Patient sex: M
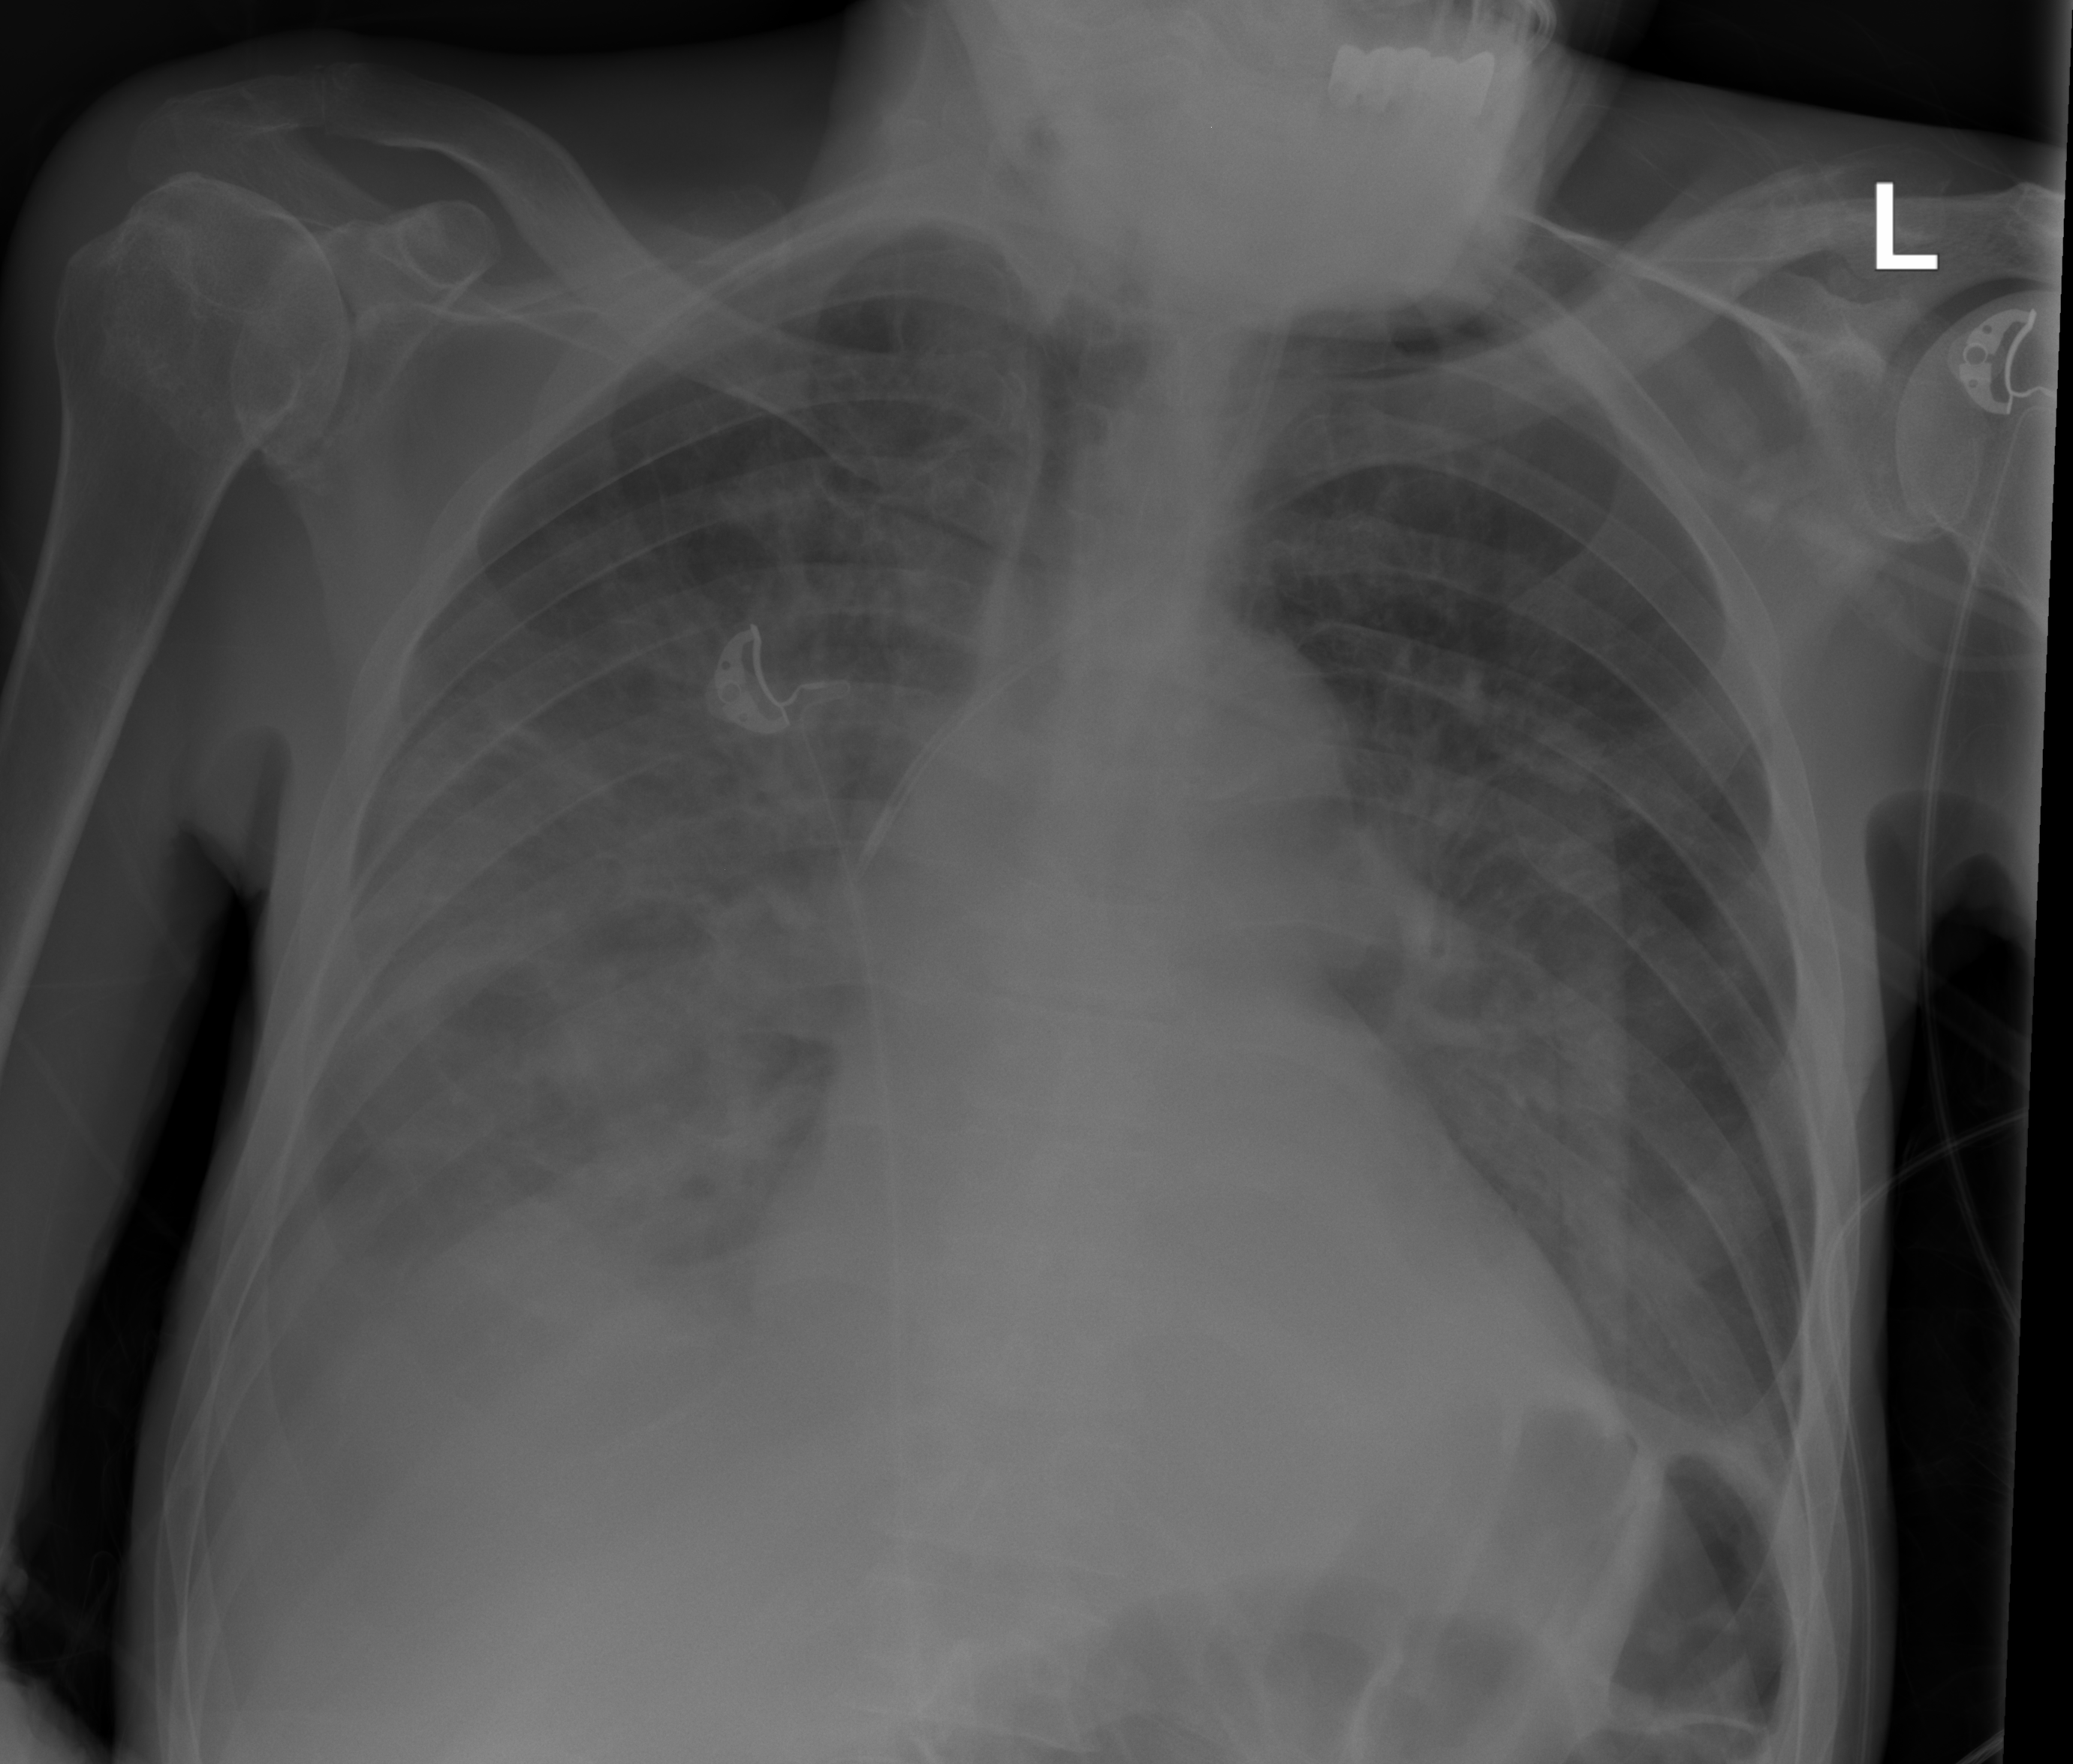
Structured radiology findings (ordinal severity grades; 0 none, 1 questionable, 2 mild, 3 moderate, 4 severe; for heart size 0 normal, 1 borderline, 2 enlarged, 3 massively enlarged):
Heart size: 1
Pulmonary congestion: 0
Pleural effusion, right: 3
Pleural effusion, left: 2
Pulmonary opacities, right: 2
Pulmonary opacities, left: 0
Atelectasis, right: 2
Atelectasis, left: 2